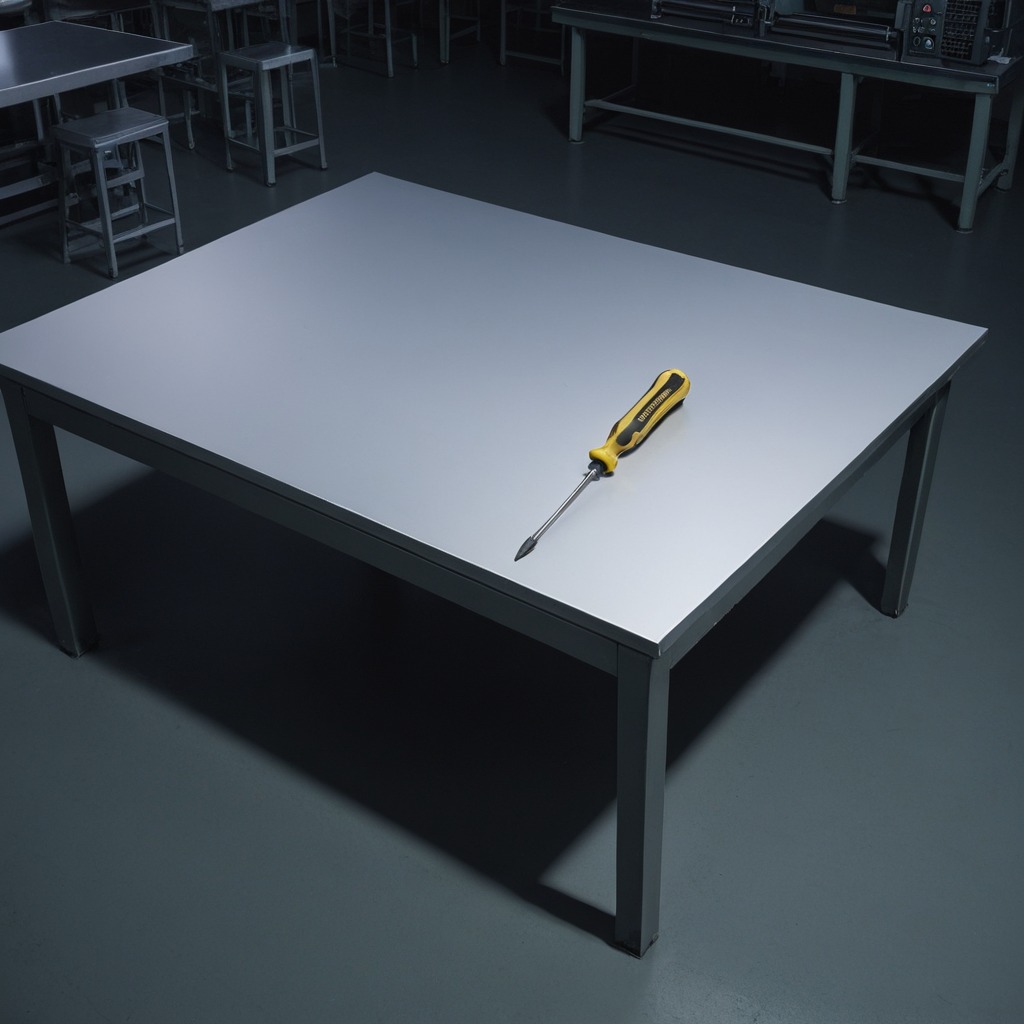
A screwdriver is lying on the tabletop.